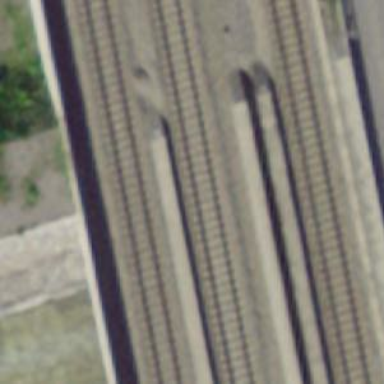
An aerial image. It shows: Railway bridge with electrified tracks and single contact line.